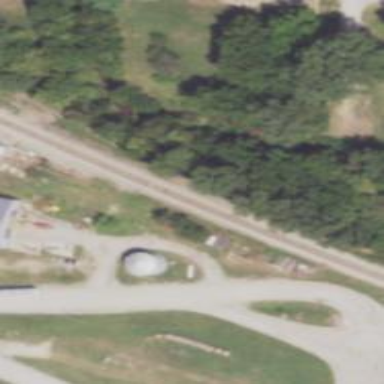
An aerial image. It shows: Rail spur service.